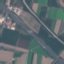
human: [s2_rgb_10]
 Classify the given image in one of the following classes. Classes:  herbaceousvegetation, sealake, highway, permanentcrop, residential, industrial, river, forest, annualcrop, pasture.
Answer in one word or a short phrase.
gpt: Highway